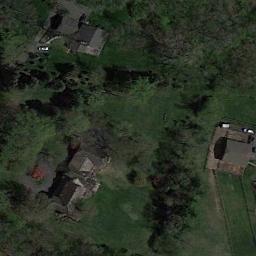
Label: residential